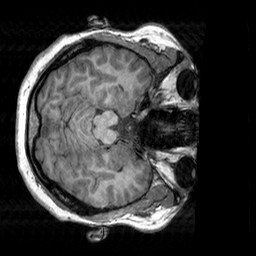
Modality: T1w
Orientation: axial
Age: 29
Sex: female
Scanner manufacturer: siemens
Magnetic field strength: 3 T
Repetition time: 2.3 s
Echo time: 0.00303 s